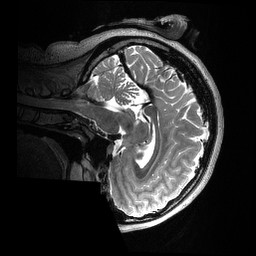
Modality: T2w
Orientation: sagittal
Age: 22
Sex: female